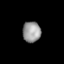
Tissue: lung
Cell type: Myeloid cells
Senescence score: 0.2272
Nuclear area (px): 372
Mean DAPI intensity: 151.03